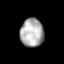
Tissue: skin
Cell type: Epithelial cells
Senescence score: 0.2413
Nuclear area (px): 652
Mean DAPI intensity: 174.176